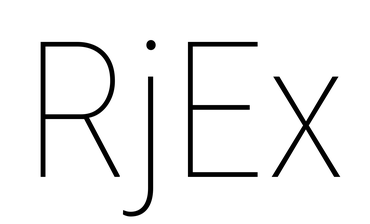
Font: Roboto_Condensed_Thin